Question: Why this is not allowed?
'''
float n;
n = <PHONE>.89;
'''
but this is.
'''
float n;
n = (float) 12.<PHONE>;
'''
I'm using JAVA 8 and Netbeans 8.0.1.
IDE snapshot below.

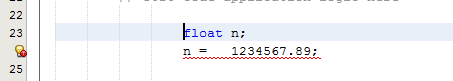
Answer: java treat it as double in first line. 'n = <PHONE>.89' not as float. double is 8 byte and float is 4 byte.
solution is
'''
float n;
n = <PHONE>.89f;
'''